Group 1:
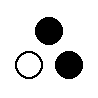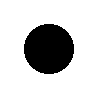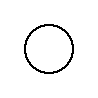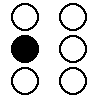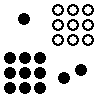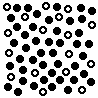
Group 2:
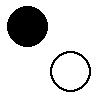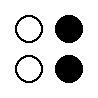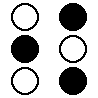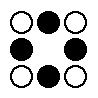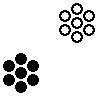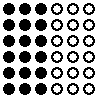
Rule separating the two groups: More of some color vs. half and half.
Concepts: fraction, percentage, ratio
Author: Aaron David Fairbanks